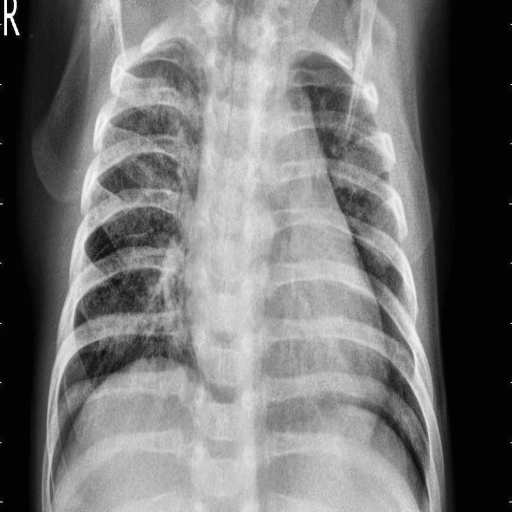
Finding: PNEUMONIA